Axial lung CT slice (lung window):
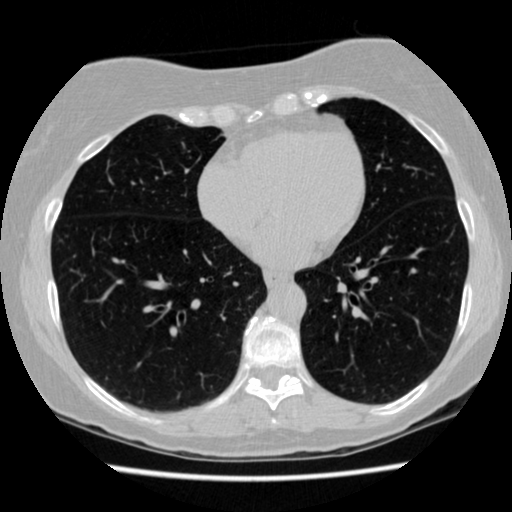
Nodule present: no